Interaction volume radius: 10 \u00c5
Interaction volume height: 20 \u00c5
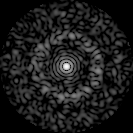
Disorder parameter: 0.8504